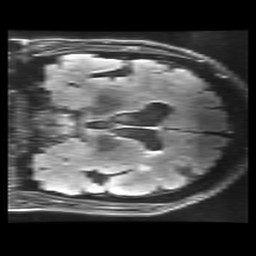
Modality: FLAIR
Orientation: coronal
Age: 67
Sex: female
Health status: healthy
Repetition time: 12 s
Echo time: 0.09782 s